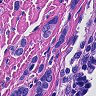
Metastatic tissue present: yes